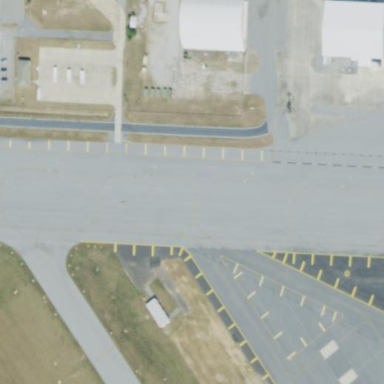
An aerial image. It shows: Apron at the airport.